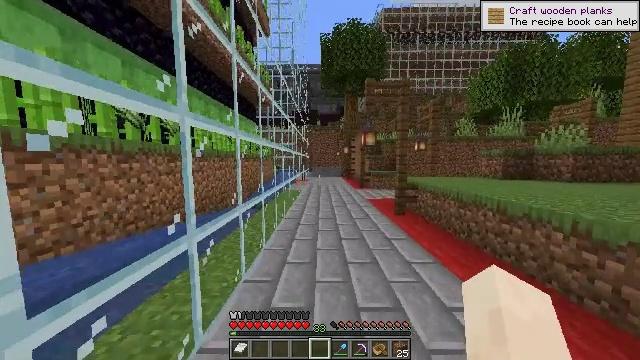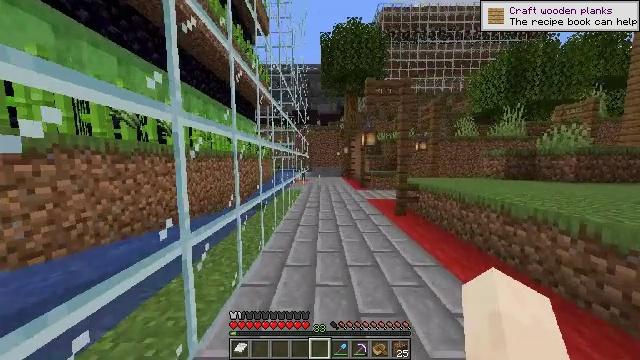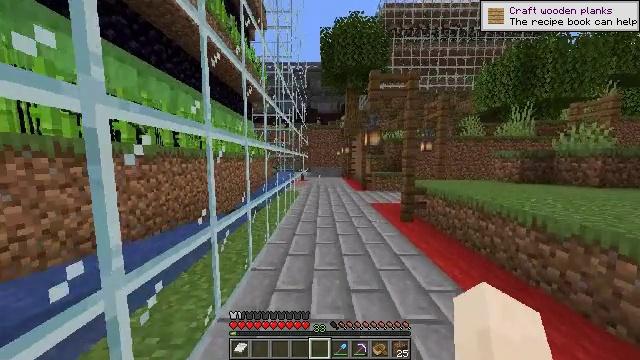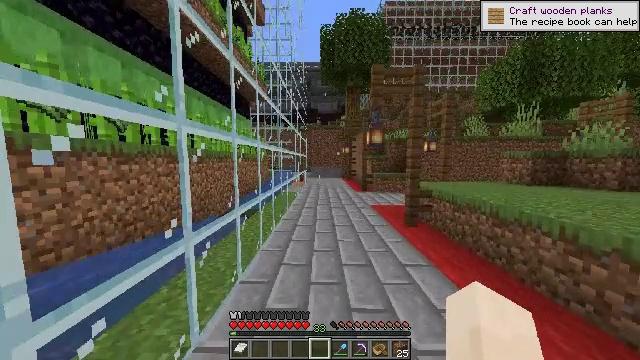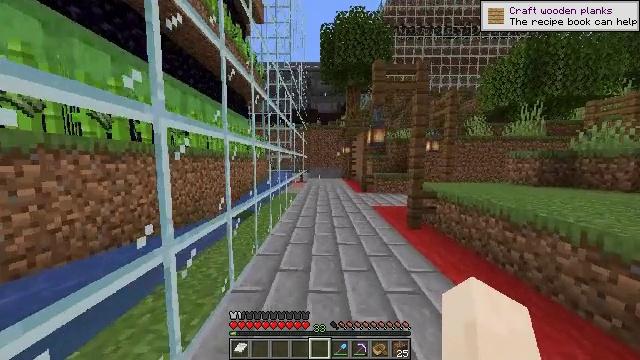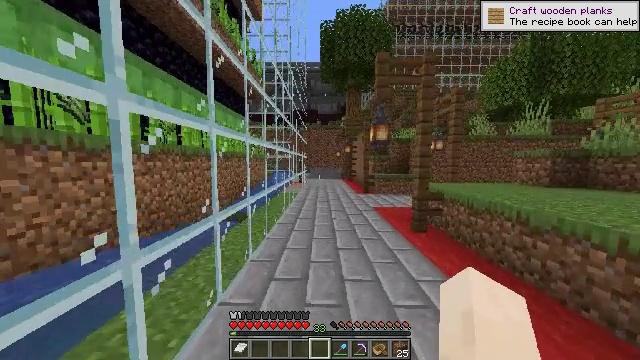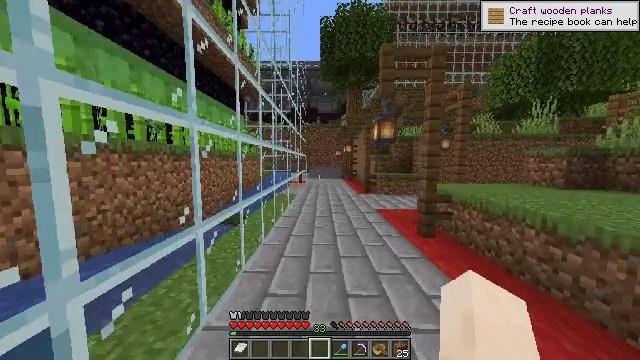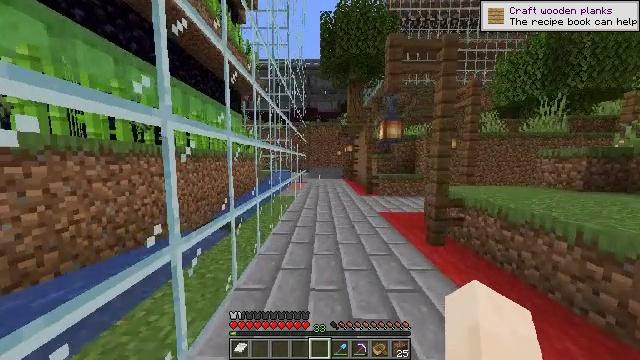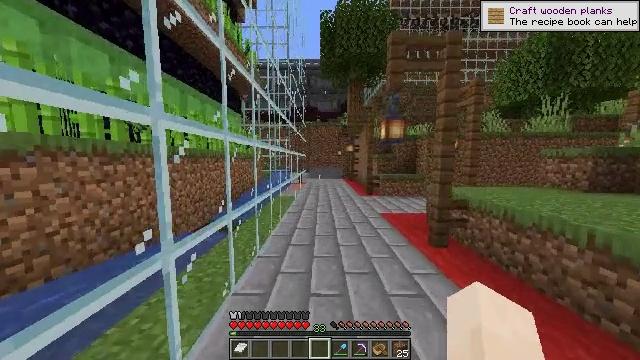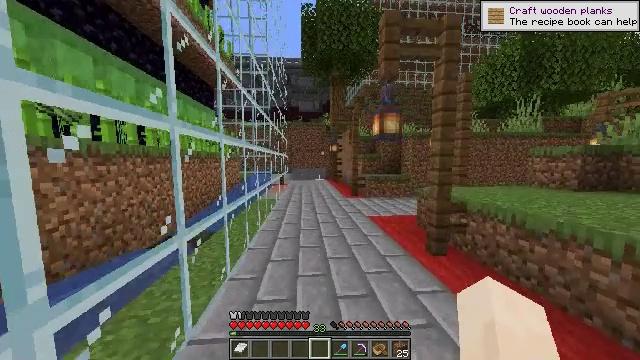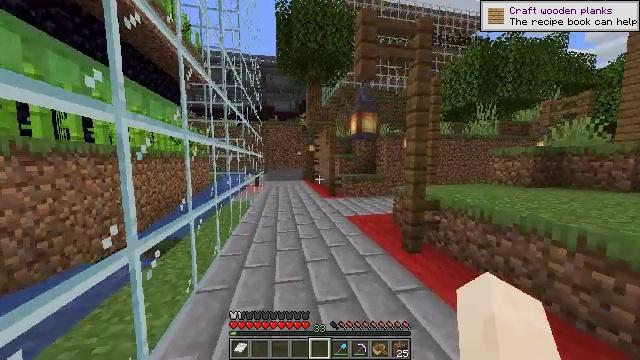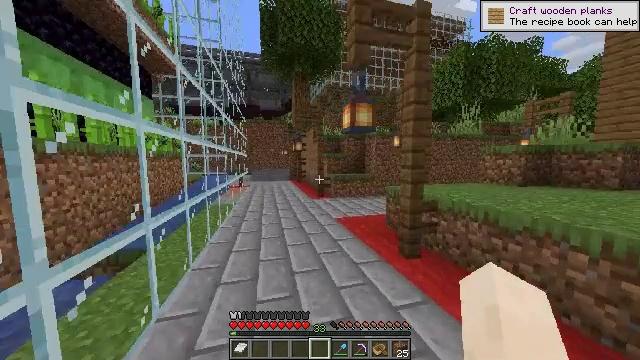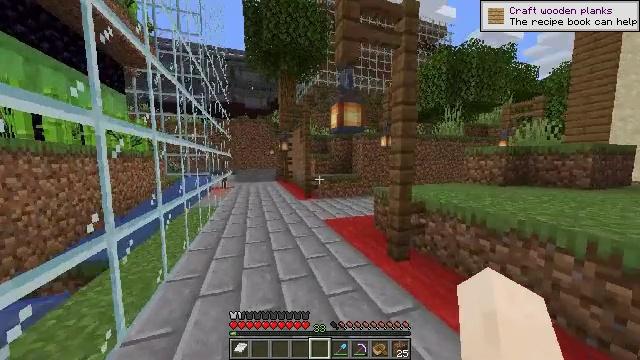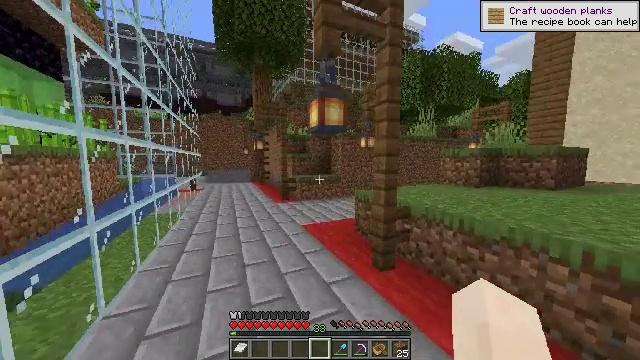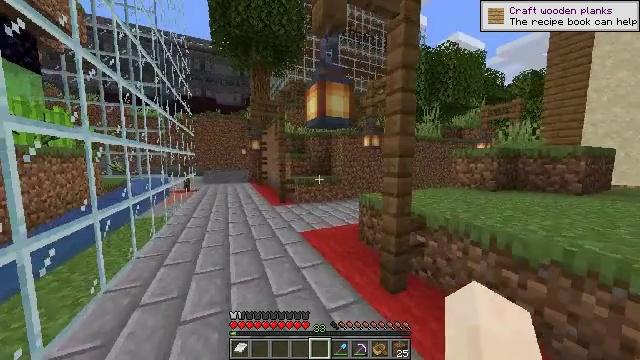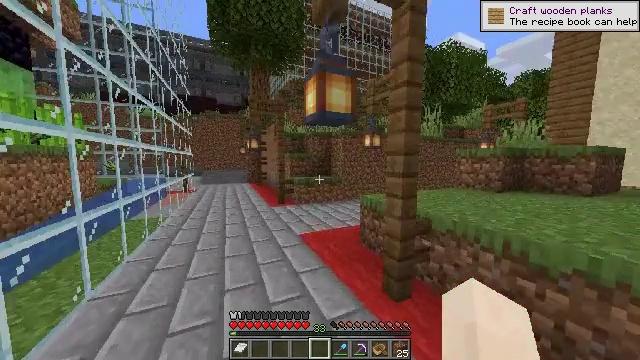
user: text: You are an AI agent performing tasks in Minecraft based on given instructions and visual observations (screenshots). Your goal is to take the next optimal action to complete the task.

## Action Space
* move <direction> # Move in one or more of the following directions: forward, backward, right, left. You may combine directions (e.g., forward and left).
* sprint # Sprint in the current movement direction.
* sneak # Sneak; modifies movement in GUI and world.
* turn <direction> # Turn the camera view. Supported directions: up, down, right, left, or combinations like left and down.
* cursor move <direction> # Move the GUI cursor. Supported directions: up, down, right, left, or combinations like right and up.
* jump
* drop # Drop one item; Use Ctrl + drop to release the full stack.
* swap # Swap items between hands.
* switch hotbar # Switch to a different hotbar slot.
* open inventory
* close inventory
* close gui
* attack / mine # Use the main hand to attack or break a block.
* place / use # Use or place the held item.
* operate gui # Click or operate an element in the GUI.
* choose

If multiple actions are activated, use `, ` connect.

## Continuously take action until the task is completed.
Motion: motion action
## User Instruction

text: Gather the ladder by attacking it.
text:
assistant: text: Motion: move forward
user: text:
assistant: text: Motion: move forward
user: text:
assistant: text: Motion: move forward
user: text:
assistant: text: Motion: move forward
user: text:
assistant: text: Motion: move forward
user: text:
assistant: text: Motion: move forward
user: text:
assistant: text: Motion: move forward
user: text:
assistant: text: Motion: move forward
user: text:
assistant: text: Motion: move forward, turn right
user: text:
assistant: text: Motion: move forward, turn right
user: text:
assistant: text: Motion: move forward, turn right
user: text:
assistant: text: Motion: move forward, turn right
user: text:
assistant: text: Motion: move forward, turn right
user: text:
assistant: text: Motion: move forward
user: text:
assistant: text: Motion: move forward
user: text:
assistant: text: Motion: move forward
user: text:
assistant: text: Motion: move forward
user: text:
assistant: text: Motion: move forward
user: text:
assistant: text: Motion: move forward
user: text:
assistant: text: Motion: move forward
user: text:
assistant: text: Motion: move forward
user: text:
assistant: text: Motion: move forward
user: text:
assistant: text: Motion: move forward
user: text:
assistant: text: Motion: move forward
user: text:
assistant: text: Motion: move forward
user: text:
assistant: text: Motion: move forward
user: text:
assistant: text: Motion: move forward
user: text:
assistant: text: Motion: move forward, turn left
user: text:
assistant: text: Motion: move forward, turn left
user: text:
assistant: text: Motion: move forward, turn left